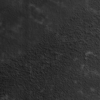
Label: not_dusty